Question: I'm trying to build a custom, reusable UIScrollView that can be added to multiple views. The scroll view is going to be a weight picker. For the life of me, I can't find a decent example for how to implement this neatly or cleanly.
I would love for someone to point me to an existing library or tutorial that shows me how to do this. I've hacked apart a few examples, but so far, nothing is very good or reusable. Please help!!
For what it's worth, I have an image that individual ticks for the weight. So I can select to the tenth of the number (e.g. 160.4). The image has the first tick bold and larger than the remaining 9. I'd like to have the weight/number centered over the large tick. I'll update the points to my label/datasource after scrolling stops.
I need to make this. I have the custom font, background, and ticker image.

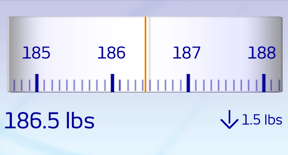
Answer: If I were going to implement this, I would create a really wide image that had every weight on it I'd ever need - I would probably create this in code when the app started up. This image is then used as the contentView of your picker. You get all the scrolling features "for free", and you could even update the values shown in the other parts of the view during scrolling (or dragging.
The scrollView is just the area with the tick marks and weight numbers, and resides in a subview above the background, but below the centered vertical line that shows the actual weight.
EDIT: on second thought, forget the image. If you have the code to draw the image, you can do the drawing in a custom UIView. So you get the draw rect, you know the contentOffset, so you can draw just what you need.